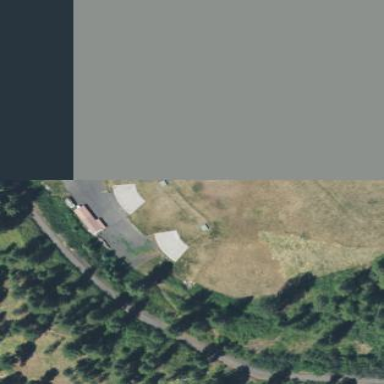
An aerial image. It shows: Shooting range on leisure land pitch.